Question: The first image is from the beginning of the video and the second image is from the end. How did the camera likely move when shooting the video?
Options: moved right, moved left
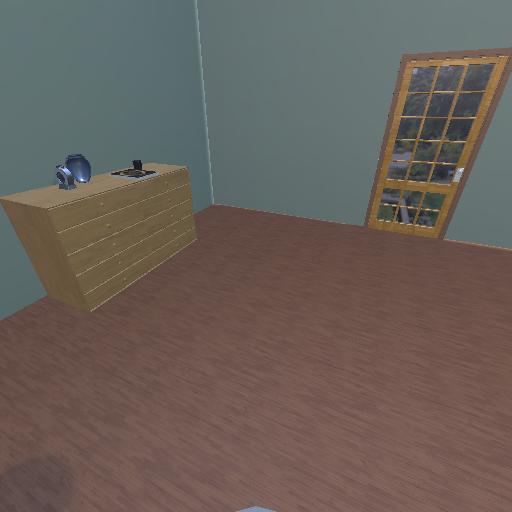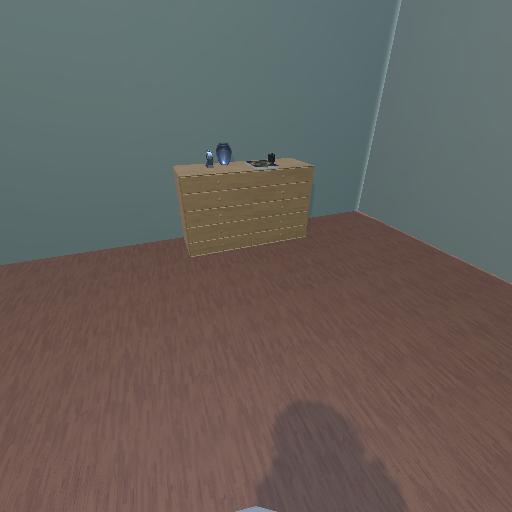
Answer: moved right